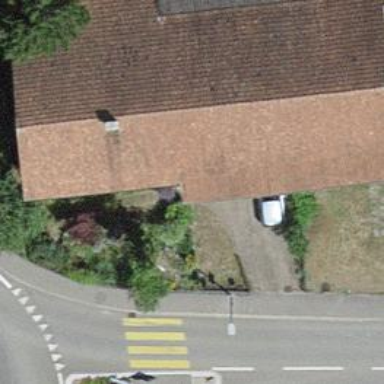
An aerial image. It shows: Building with tile roof.